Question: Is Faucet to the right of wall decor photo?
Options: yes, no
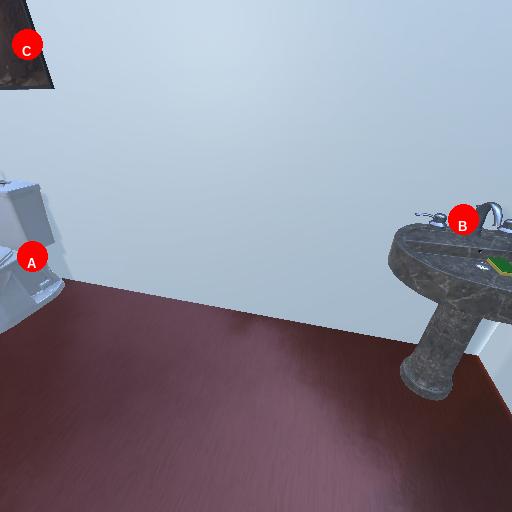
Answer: yes